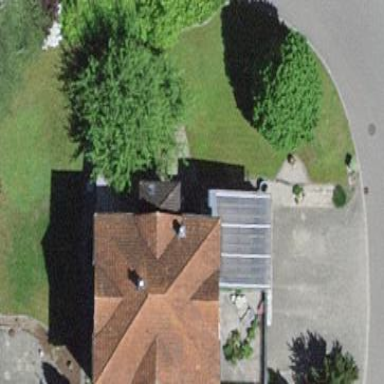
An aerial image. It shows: Simple and straightforward house.